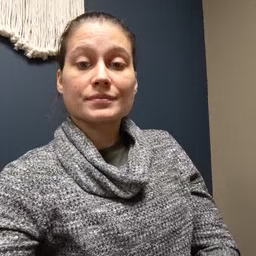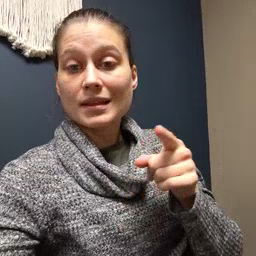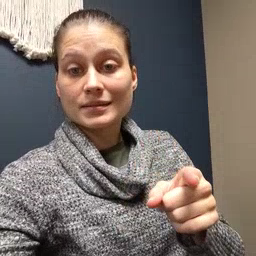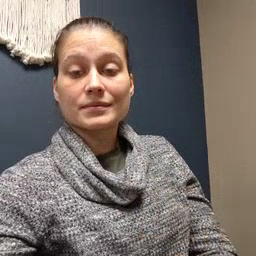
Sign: hesheit